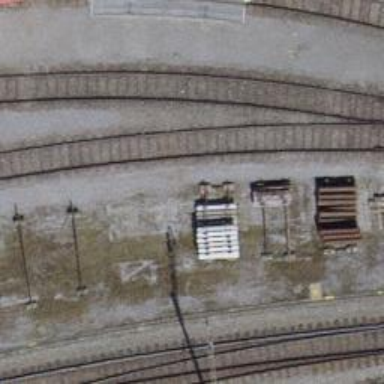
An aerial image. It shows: Single track railway in yard.